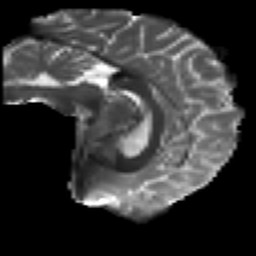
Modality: T2w
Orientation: sagittal
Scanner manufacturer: ge
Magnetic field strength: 3 T
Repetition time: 7.98 s
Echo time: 0.0701 s